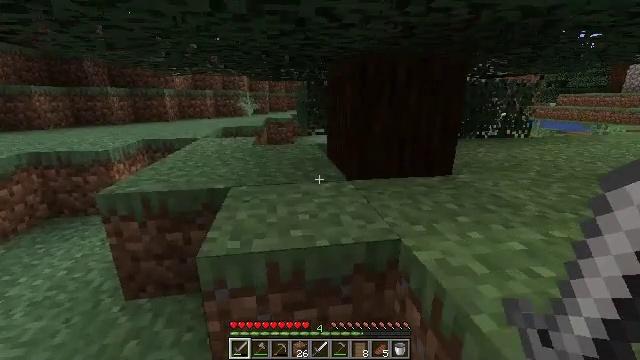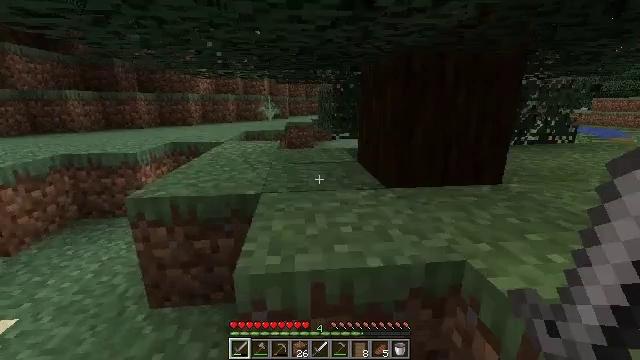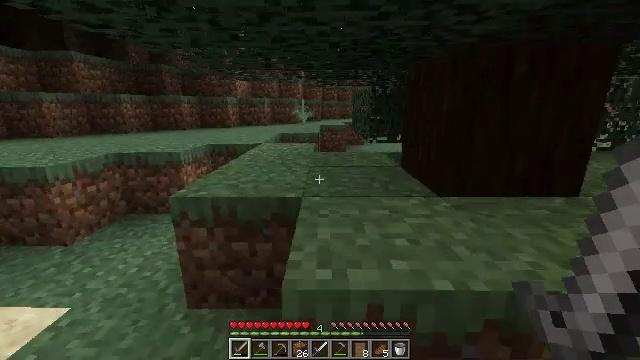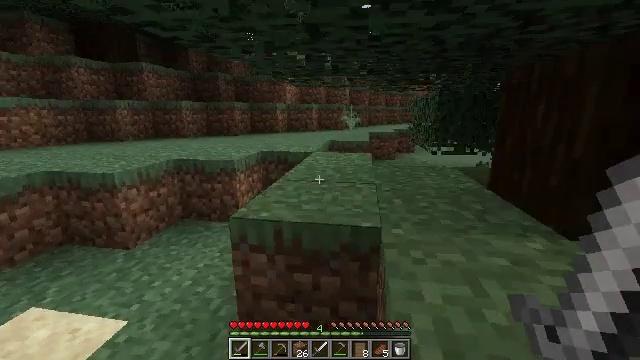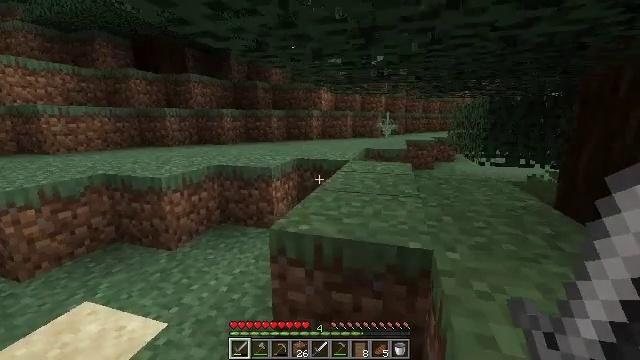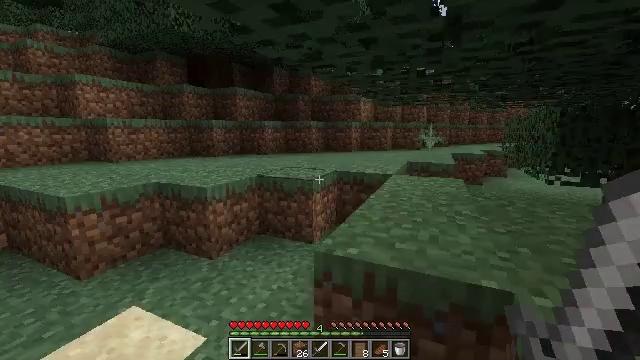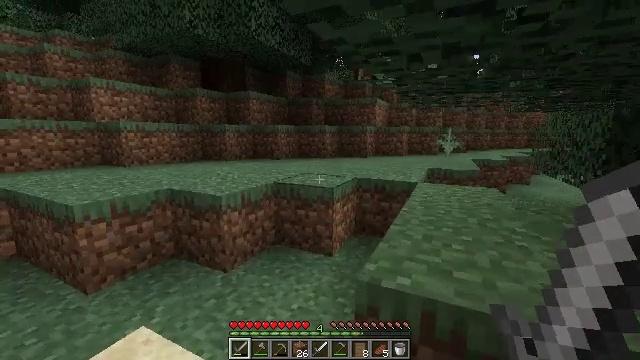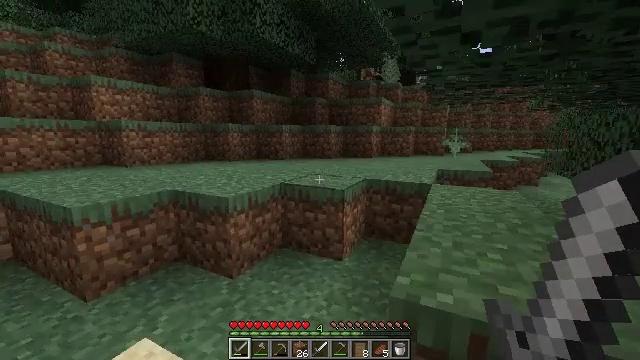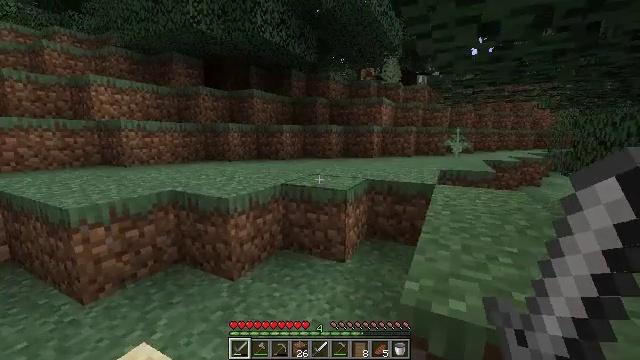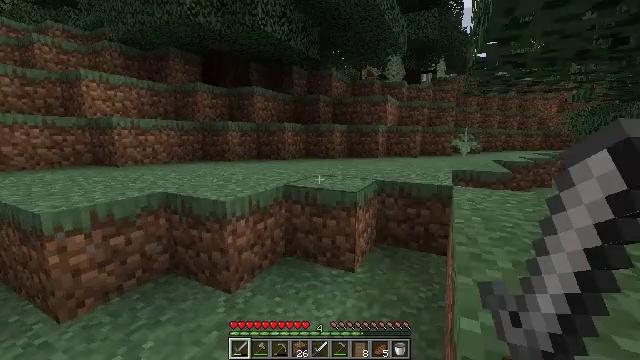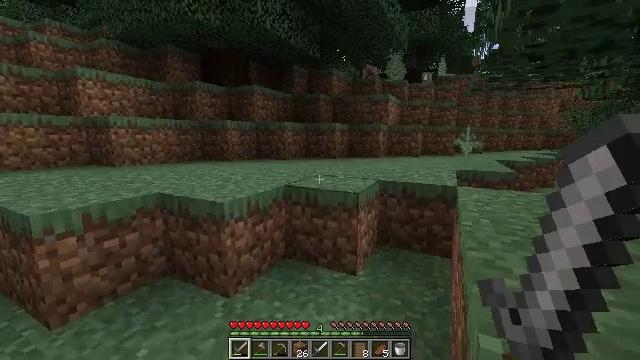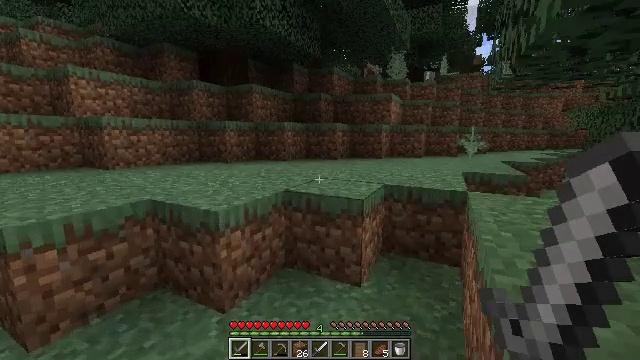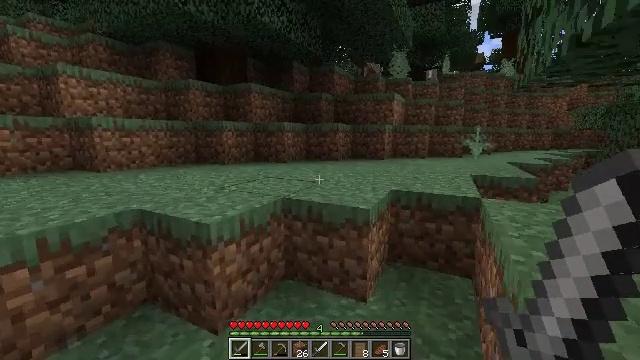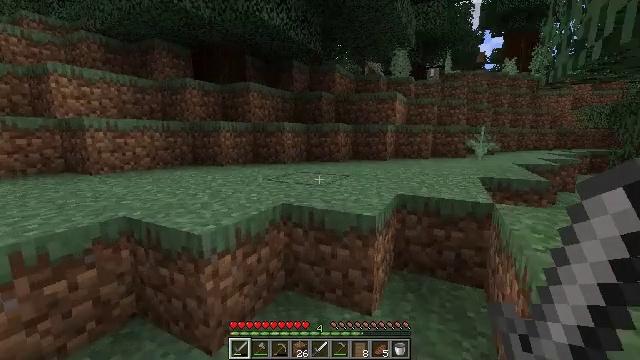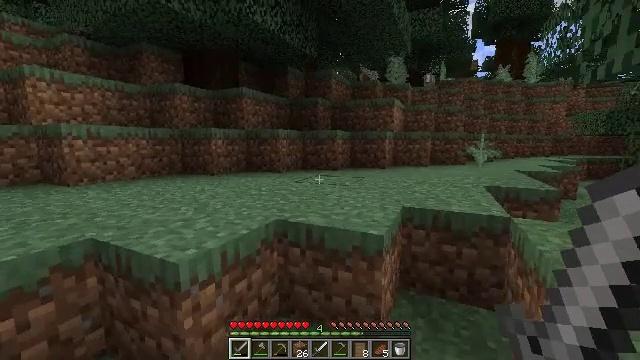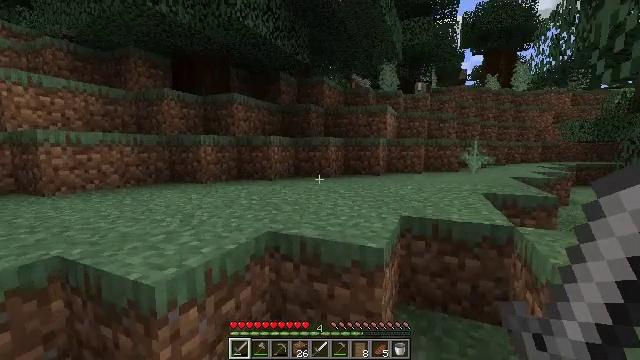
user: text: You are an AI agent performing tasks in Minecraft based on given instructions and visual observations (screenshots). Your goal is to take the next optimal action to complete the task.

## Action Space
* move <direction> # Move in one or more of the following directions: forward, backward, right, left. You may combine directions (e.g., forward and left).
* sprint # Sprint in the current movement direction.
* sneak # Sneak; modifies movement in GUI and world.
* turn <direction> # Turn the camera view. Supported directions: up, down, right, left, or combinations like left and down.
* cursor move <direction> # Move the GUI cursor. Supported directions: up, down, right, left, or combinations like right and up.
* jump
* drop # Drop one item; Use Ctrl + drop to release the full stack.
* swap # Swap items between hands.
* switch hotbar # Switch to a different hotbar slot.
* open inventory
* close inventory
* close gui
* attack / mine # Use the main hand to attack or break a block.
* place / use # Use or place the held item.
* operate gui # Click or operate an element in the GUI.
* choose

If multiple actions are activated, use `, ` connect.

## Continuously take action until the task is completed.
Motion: motion action
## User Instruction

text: Harvest the spruce door from its frame.
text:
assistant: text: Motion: move forward and move left, turn left
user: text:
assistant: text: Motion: move forward and move left, turn left
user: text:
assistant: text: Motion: move forward and move left, turn left and up
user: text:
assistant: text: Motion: move forward and move left, turn left and up
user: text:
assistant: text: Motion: move forward and move left, turn left and up
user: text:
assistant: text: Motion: move forward and move left, turn left
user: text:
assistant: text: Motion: move forward and move left
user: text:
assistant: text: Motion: move forward
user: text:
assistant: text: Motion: move forward
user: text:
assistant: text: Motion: move forward
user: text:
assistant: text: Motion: move forward
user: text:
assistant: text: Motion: move forward
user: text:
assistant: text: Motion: move forward
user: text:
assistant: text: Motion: move forward, turn right and up
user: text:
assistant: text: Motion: move forward, turn right and up
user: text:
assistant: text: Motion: move forward and move left, turn right and up
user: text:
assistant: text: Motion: move forward and move left, turn right and up
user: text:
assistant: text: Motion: move forward and move left, turn right
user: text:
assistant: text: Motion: move forward and move left, turn right and down, jump
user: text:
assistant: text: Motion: move forward, turn right and down, jump
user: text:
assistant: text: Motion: move forward, jump
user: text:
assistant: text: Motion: move forward, jump
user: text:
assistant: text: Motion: move forward, jump
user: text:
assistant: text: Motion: move forward, turn right
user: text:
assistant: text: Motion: move forward, turn right
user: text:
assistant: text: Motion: move forward, turn right
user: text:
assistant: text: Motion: move forward, turn right
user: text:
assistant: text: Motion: move forward and move left, turn right
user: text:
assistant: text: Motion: move forward and move left, turn right
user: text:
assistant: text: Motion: move forward and move left, turn right